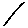
Label: line